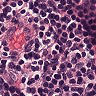
Metastatic tissue present: no